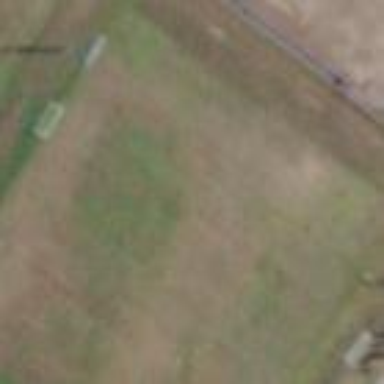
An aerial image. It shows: Soccer pitch designated for leisure and sports activities.